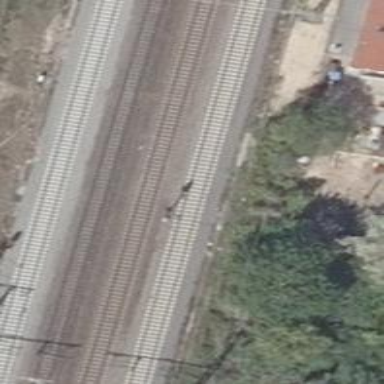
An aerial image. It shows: Railway signal.